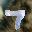
Label: 7